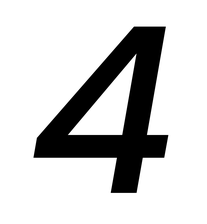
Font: Poppins-MediumItalic